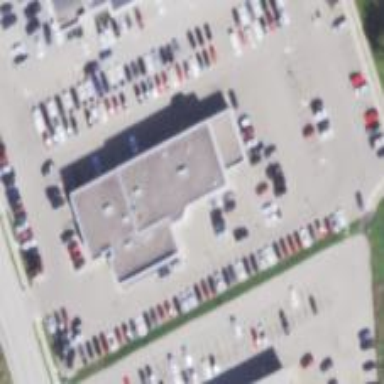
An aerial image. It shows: Parking area with surface.